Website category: movie
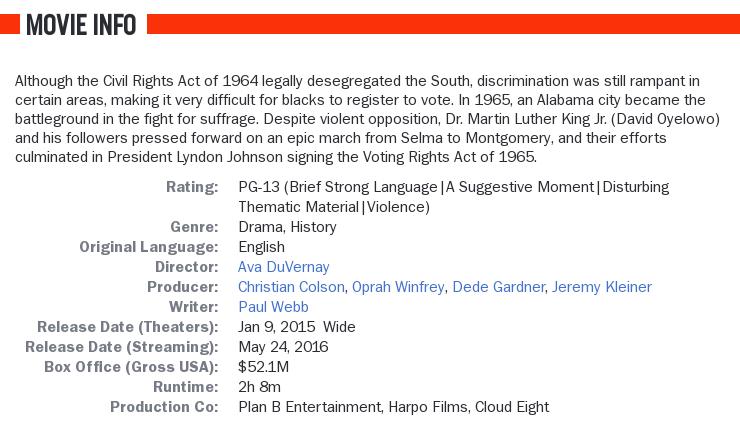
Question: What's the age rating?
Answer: PG-13 (Brief Strong Language|A Suggestive Moment|Disturbing Thematic Material|Violence)

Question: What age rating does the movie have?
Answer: PG-13 (Brief Strong Language|A Suggestive Moment|Disturbing Thematic Material|Violence)

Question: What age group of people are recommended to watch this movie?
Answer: PG-13 (Brief Strong Language|A Suggestive Moment|Disturbing Thematic Material|Violence)

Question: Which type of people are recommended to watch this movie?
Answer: PG-13 (Brief Strong Language|A Suggestive Moment|Disturbing Thematic Material|Violence)

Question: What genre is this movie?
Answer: drama, history

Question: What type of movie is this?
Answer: drama, history

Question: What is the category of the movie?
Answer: drama, history

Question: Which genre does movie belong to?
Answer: drama, history

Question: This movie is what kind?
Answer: drama, history

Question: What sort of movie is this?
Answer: drama, history

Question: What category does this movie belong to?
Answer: drama, history

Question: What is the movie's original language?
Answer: English

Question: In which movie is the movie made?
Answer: English

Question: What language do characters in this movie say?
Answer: English

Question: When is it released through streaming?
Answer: May 24, 2016

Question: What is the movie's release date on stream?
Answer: May 24, 2016

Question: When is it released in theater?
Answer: Jan 9, 2015 wide

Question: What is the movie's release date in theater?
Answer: Jan 9, 2015 wide

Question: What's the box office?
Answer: $52.1M

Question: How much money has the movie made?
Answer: $52.1M

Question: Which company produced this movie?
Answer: Plan B Entertainment, Harpo Films, Cloud Eight

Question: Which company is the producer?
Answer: Plan B Entertainment, Harpo Films, Cloud Eight

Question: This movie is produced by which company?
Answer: Plan B Entertainment, Harpo Films, Cloud Eight

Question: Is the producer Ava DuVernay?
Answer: no

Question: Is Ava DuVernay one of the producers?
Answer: no

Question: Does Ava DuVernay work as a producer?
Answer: no

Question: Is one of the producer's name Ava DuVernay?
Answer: no

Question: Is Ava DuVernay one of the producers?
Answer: no

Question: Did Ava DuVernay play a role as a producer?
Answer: no

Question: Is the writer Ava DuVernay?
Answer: no

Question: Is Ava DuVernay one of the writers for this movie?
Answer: no

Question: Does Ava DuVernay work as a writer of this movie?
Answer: no

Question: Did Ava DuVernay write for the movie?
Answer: no

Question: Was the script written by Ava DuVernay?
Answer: no

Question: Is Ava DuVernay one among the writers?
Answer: no

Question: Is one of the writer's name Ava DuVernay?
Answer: no

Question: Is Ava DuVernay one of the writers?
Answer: no

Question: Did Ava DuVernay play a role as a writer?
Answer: no

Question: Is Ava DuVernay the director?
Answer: yes

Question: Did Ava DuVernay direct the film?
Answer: yes

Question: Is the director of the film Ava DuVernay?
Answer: yes

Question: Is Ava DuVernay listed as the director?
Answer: yes

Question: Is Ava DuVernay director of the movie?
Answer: yes

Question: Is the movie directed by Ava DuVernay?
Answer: yes

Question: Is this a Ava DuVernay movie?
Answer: yes

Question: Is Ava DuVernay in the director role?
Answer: yes

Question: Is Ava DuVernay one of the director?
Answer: yes

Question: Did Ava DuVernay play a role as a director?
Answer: yes

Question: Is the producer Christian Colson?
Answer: yes

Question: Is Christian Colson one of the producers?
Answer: yes

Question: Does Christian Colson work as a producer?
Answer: yes

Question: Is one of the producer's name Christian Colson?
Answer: yes

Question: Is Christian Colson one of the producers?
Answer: yes

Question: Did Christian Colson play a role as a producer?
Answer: yes

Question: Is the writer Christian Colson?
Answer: no

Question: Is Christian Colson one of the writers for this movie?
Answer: no

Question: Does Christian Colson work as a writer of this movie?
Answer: no

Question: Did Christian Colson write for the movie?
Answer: no

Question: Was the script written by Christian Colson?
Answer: no

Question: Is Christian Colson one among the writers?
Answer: no

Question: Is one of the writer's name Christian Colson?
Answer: no

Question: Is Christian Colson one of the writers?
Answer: no

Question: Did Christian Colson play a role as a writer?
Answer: no

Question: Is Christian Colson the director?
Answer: no